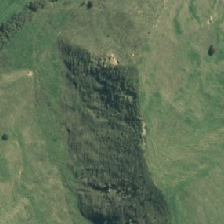
Land cover: low_producing_grassland